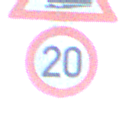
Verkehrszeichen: Geschwindigkeit20
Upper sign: Bahnuebergang
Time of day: MorningAfternoon
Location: Outdoor (Nature)
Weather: PartlyCloudy
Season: NotSpecified
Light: Natural